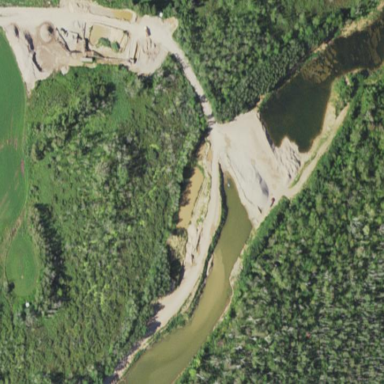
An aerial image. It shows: Quarry area.